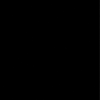
Label: dusty